Question: Please, I need help on this one.
I want to build a multilevel menu, so I want to iterate through an associative array with foreach loop inside smarty template.
First, I have this mysql output:

Now I try to get an associative array from it, so I tried
'fetchAll(PDO::FETCH_ASSOC)', but because the column names are the same, it gives me values from the right column:
'''
Array ( [0] => Array ( [id] => 7 [name] => Beta 1-3 glucan ) [1] => Array ( [id] => 8 [name] => Okinawa Fucoidan )
'''
Please if you have any ideas how to process this table to get a multidimentional menu, let me know.
Thank you.
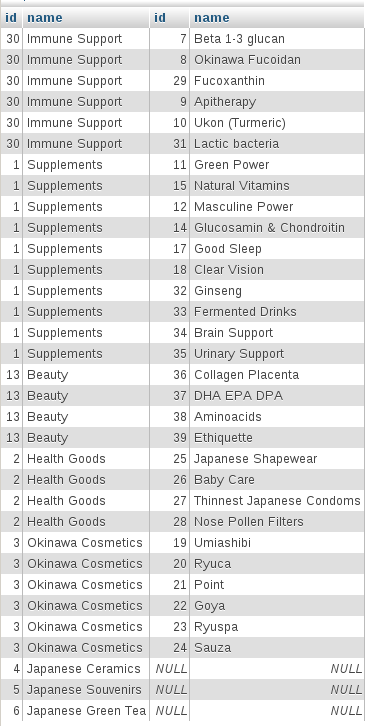
Answer: Either use FETCH_NUM or create aliases in the query.